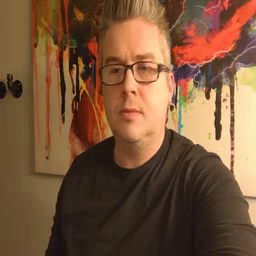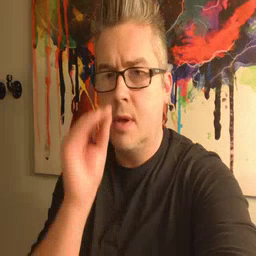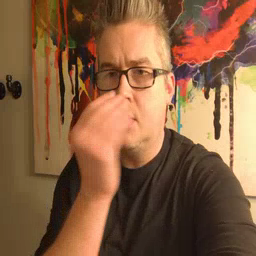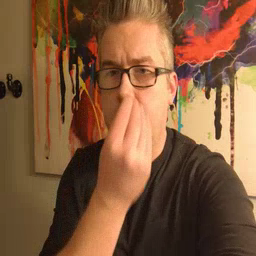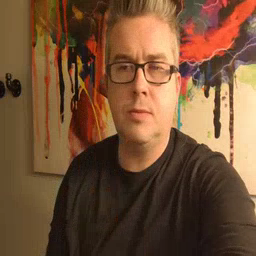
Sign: flower